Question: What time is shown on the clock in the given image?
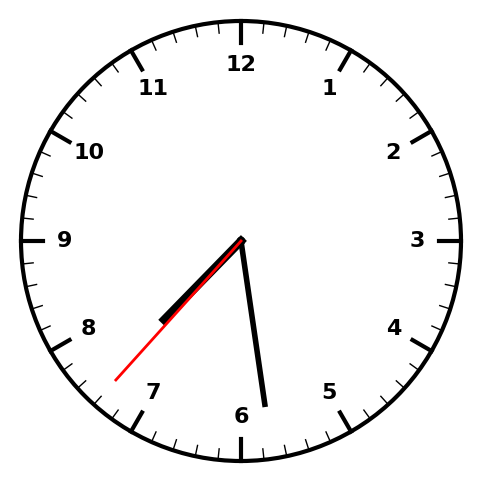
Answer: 07:28:37